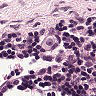
Metastatic tissue present: yes